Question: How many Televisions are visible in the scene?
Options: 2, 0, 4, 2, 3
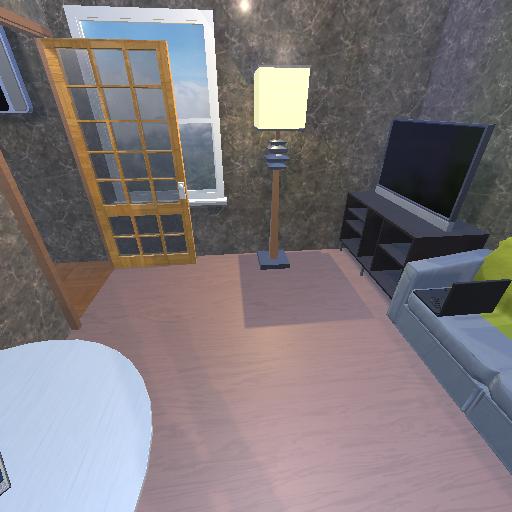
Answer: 2